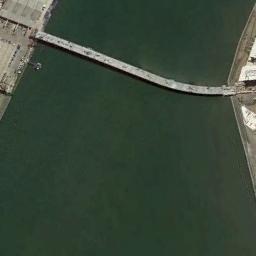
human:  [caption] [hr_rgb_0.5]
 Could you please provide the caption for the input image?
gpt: A bridge connects the land on both sides of the turquoise water, And there are many buildings on the land .

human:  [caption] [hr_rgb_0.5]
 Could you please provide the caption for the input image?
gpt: A bridge built on a dark green river .

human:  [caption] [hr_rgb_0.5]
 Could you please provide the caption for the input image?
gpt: The water under the bridge is green .

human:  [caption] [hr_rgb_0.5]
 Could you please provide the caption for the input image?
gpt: There is a bridge over the green river .

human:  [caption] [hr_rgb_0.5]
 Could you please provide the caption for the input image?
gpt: There is a bridge over the river .